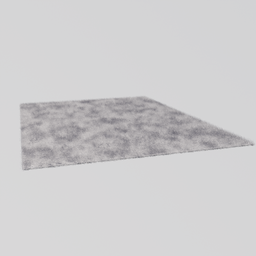
Label: decoration